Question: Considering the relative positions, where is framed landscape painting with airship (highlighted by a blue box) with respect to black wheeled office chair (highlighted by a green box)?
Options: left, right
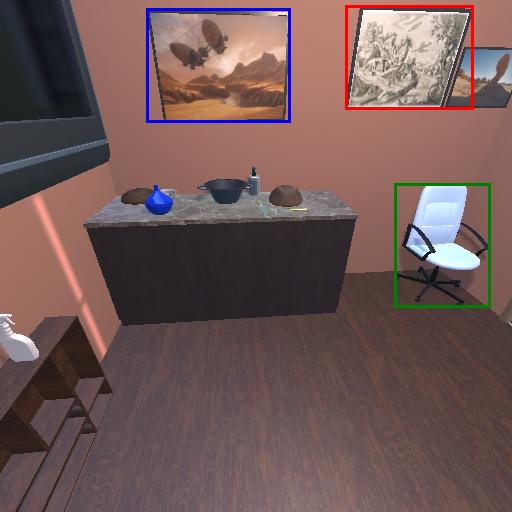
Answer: left